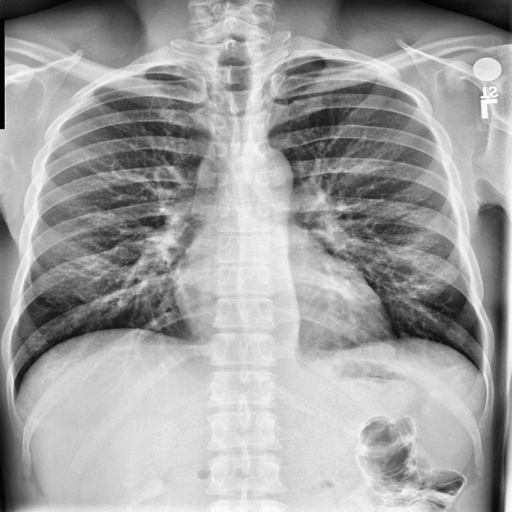
Finding: NORMAL